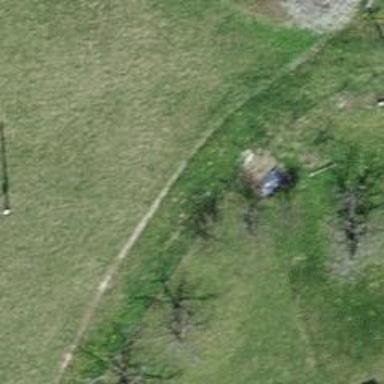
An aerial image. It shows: Path covered in grass.